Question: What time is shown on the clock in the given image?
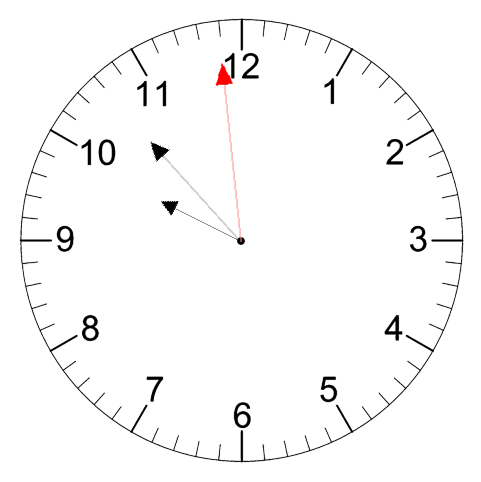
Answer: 09:52:59